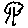
Label: tree